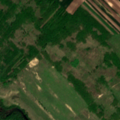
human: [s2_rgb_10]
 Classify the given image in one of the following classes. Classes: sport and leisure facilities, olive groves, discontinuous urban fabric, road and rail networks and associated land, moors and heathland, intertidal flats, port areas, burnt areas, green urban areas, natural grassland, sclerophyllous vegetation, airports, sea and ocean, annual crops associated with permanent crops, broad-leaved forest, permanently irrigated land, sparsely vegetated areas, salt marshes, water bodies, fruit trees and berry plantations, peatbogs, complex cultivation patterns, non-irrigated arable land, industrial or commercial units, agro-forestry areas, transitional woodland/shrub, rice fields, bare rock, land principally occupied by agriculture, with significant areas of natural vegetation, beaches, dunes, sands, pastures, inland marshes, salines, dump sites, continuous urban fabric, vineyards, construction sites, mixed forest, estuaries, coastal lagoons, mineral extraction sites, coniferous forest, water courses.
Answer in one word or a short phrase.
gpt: non-irrigated arable land, pastures, broad-leaved forest, natural grassland, transitional woodland/shrub